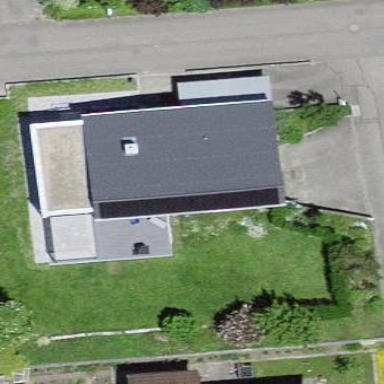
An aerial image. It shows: Residential building.